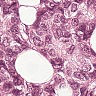
Metastatic tissue present: yes